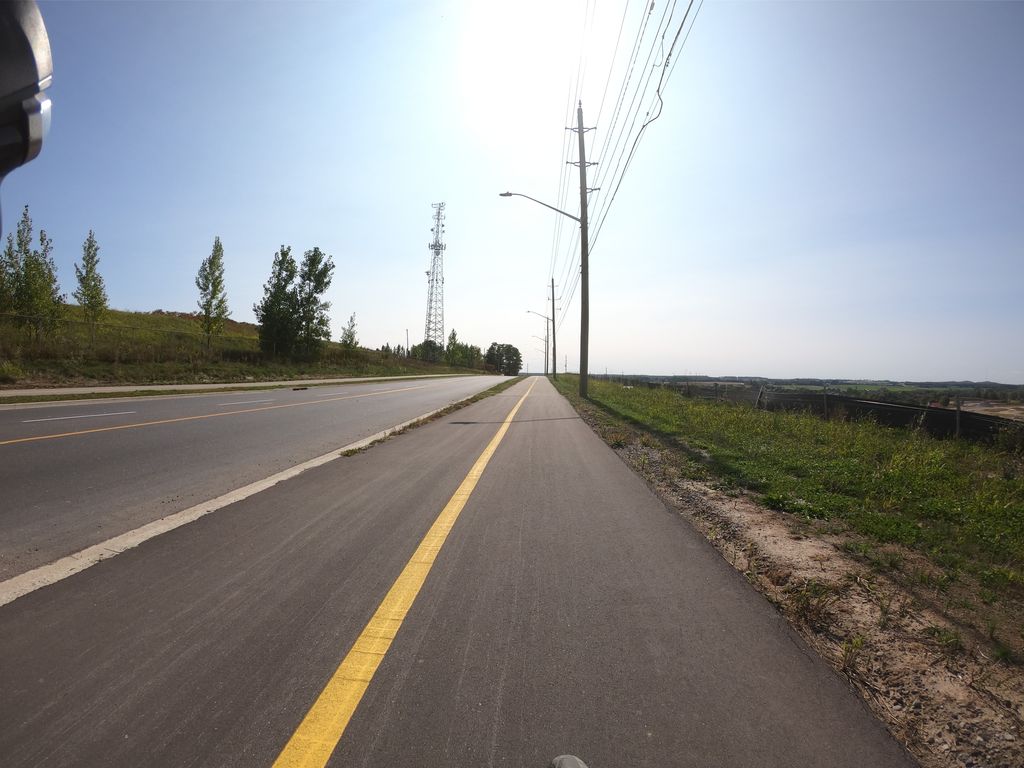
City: kitchener-waterloo